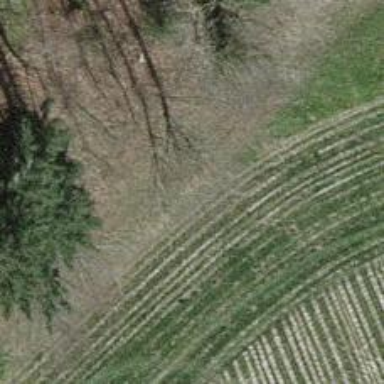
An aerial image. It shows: Ground path.